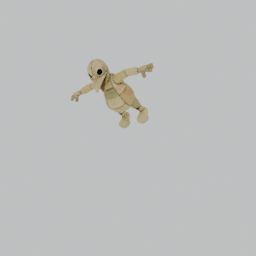
Label: animals